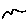
Label: bird